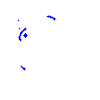
Particle: proton